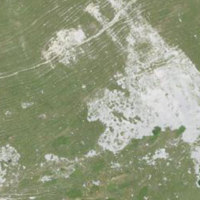
EUNIS habitat code: 23
Species observed at this site:
Hippocrepis comosa